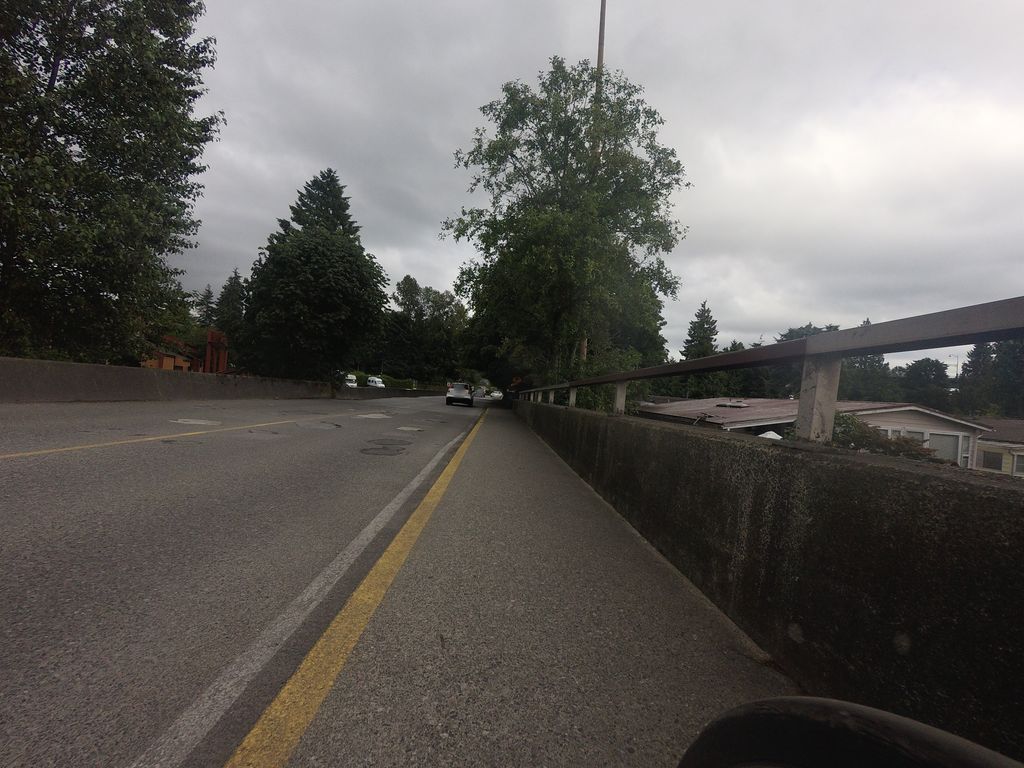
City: vancouver